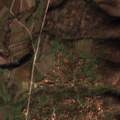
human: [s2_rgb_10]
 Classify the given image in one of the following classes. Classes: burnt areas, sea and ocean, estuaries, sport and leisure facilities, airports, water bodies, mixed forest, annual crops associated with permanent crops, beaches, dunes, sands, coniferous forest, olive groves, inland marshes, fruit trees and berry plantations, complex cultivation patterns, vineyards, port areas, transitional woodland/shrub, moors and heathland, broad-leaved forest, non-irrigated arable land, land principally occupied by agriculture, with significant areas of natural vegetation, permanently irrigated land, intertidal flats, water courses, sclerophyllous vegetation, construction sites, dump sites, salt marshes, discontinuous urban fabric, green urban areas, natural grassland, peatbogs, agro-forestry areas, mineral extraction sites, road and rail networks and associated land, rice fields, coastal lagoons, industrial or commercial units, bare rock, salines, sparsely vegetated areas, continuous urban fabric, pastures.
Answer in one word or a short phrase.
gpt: discontinuous urban fabric, non-irrigated arable land, complex cultivation patterns, land principally occupied by agriculture, with significant areas of natural vegetation, broad-leaved forest, transitional woodland/shrub